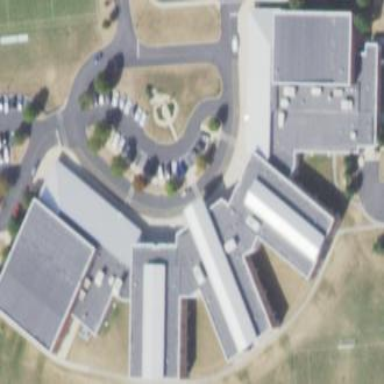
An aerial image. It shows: School building.